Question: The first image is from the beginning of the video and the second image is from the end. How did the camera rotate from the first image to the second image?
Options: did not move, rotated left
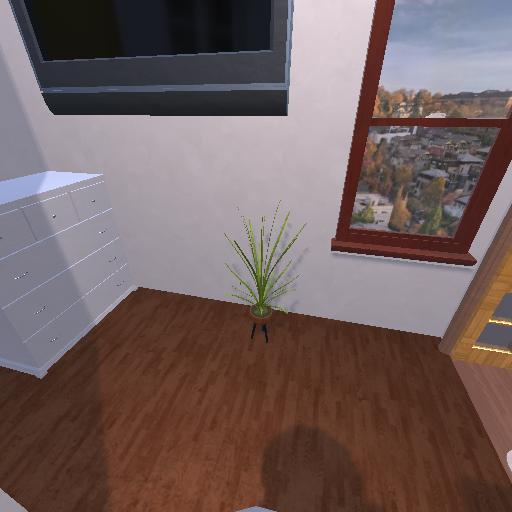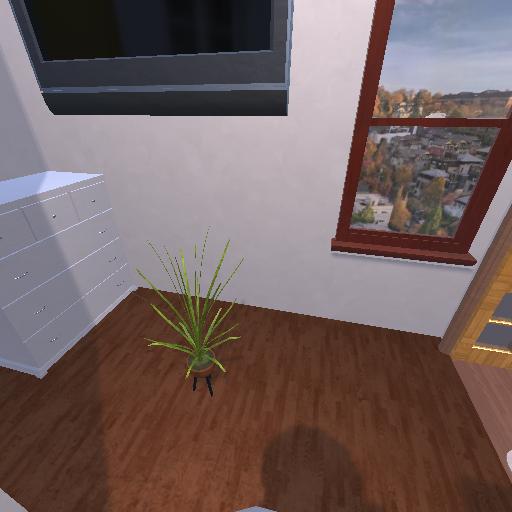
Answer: did not move